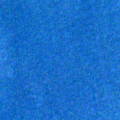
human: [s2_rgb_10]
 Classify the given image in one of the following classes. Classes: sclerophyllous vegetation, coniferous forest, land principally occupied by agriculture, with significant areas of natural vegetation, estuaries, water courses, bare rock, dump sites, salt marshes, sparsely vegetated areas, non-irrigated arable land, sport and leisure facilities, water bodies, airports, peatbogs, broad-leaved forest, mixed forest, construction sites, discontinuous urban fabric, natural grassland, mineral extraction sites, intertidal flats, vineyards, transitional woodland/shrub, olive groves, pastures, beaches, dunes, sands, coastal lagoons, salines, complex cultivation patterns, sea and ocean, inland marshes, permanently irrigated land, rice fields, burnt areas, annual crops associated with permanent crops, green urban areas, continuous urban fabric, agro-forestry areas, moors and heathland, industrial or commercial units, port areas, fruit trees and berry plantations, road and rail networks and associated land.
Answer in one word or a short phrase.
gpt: sea and ocean